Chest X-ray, AP view. Patient: 56 years old, sex F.
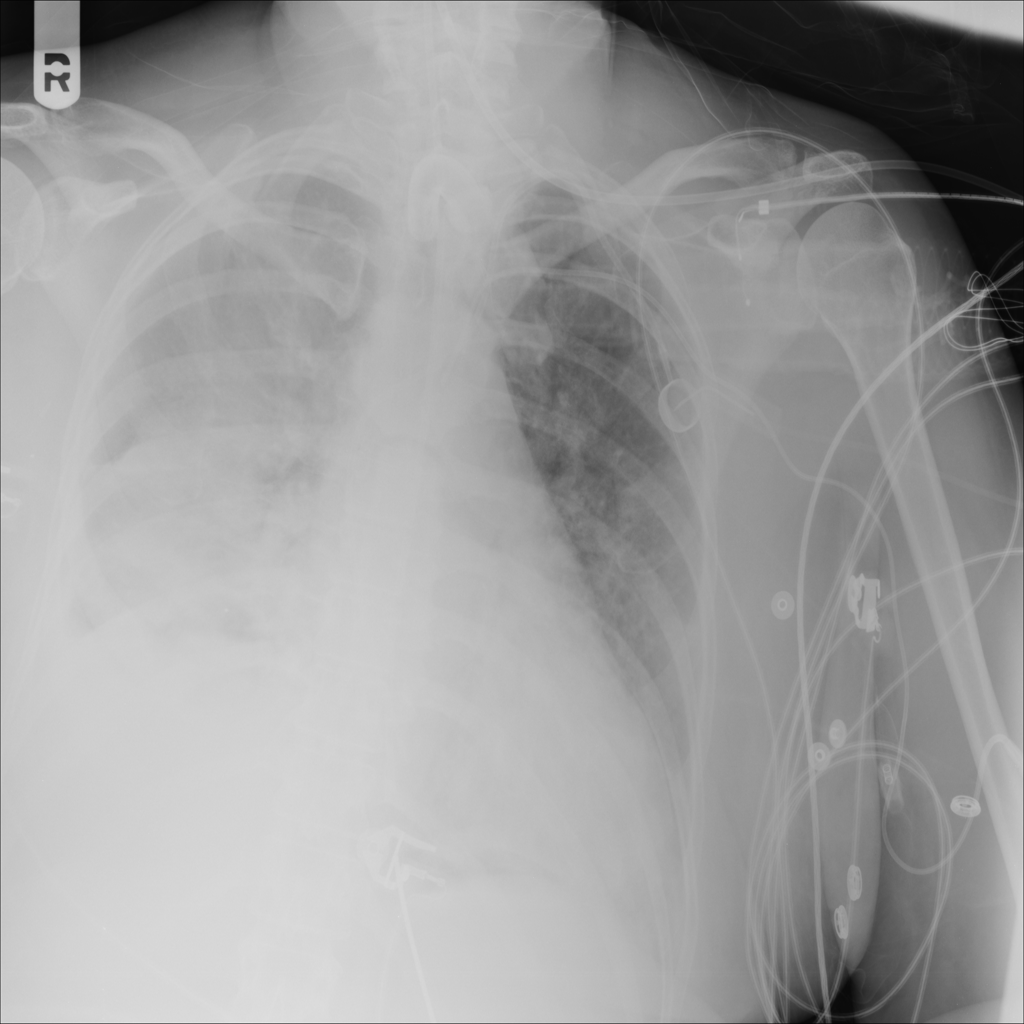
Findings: Atelectasis, Consolidation